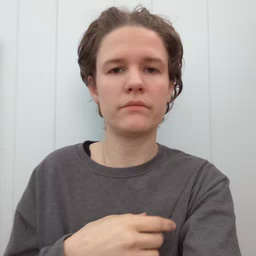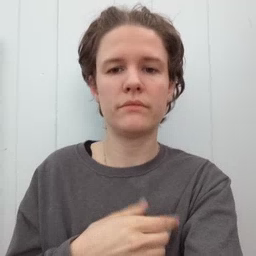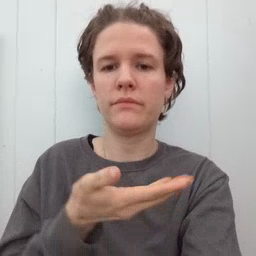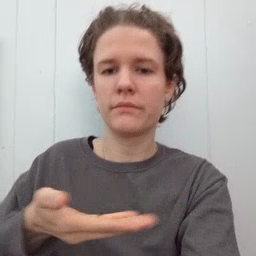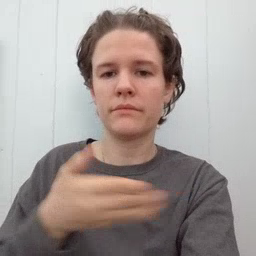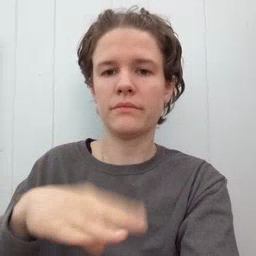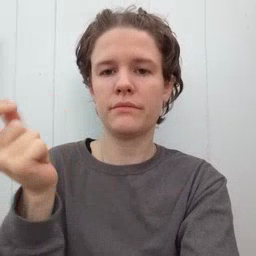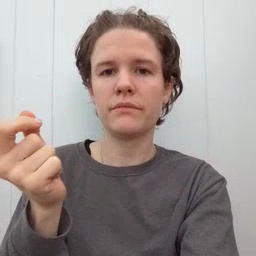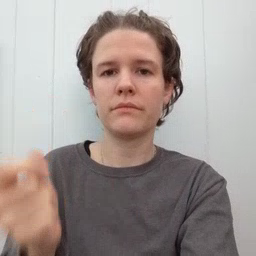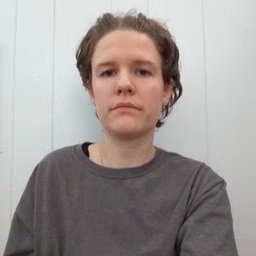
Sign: puppy